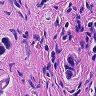
Metastatic tissue present: yes